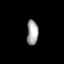
Tissue: lung
Cell type: T cells
Senescence score: 0.1611
Nuclear area (px): 279
Mean DAPI intensity: 164.194